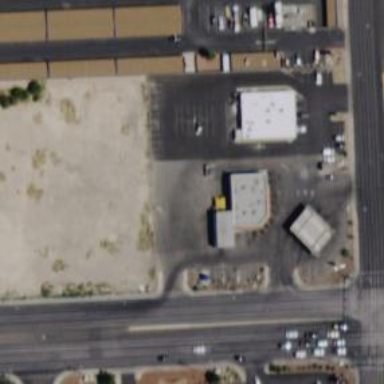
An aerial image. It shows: Convenience shop.